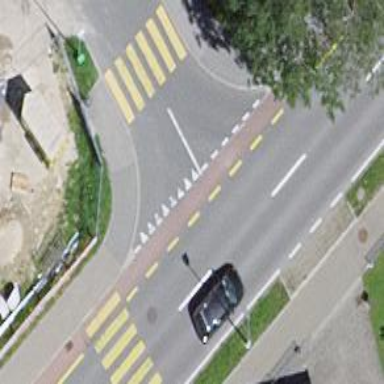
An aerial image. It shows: Road with "give way" sign.